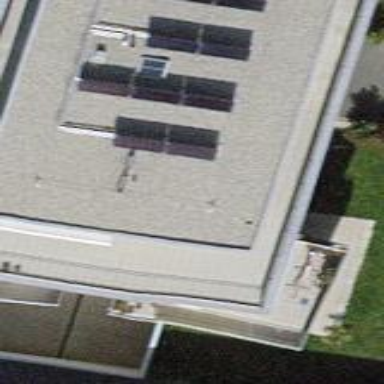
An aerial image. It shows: Solar power generator on the roof. It is solar thermal collector.